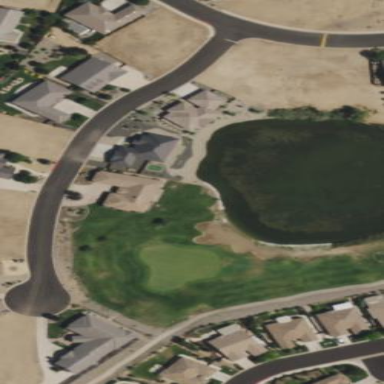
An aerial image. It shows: Water hazard in golf course. The hazard is natural water feature.